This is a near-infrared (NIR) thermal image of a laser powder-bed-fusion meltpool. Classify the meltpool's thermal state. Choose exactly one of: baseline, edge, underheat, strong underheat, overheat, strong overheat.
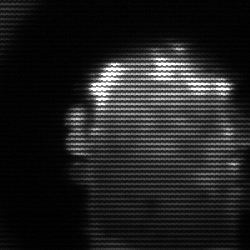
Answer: baseline